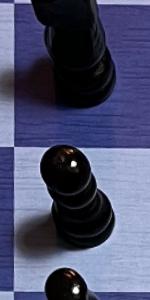
Label: Pawn_Black